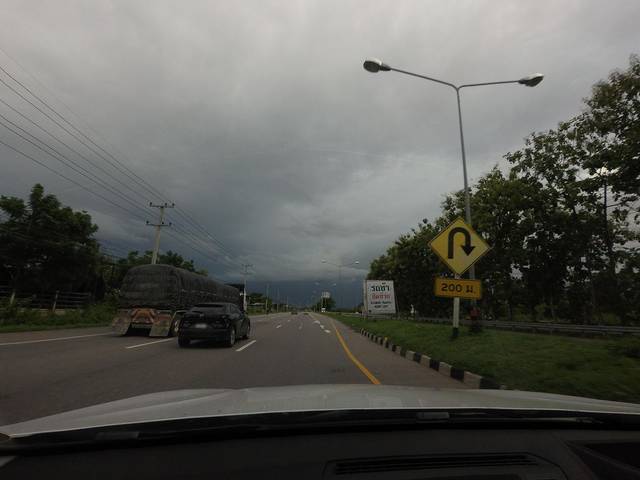
Region: Thailand
Coordinates: 13.188, 99.834